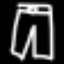
Label: pants